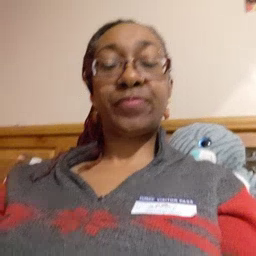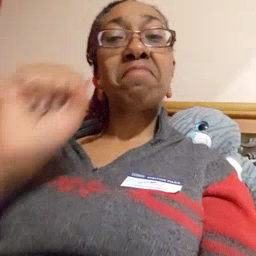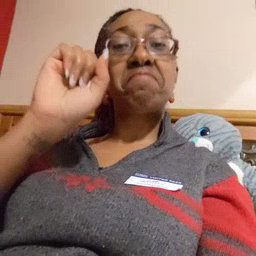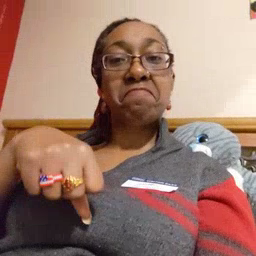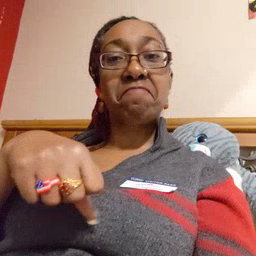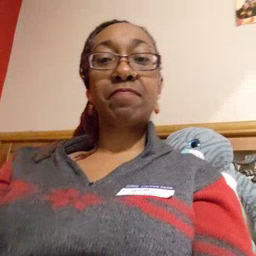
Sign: can